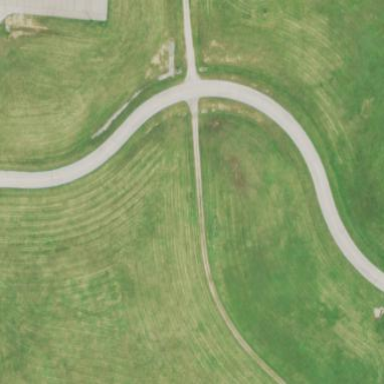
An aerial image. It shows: Raceway road.